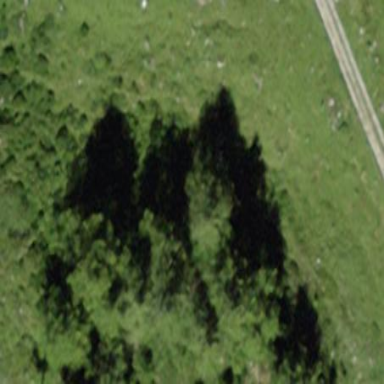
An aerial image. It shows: Forest area.